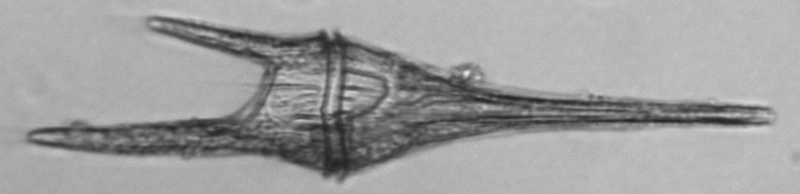
Label: Tripos_furca